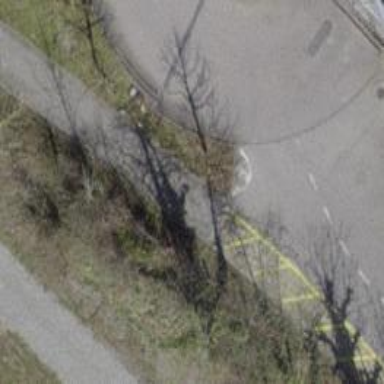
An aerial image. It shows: Bollard.